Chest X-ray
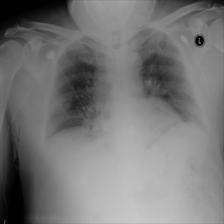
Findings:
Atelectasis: negative
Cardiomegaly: negative
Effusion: negative
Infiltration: negative
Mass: negative
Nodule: negative
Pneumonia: negative
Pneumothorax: negative
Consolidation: negative
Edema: positive
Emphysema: negative
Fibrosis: negative
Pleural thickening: negative
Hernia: negative